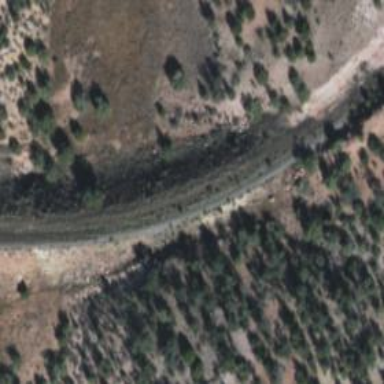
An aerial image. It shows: Abandoned railway.